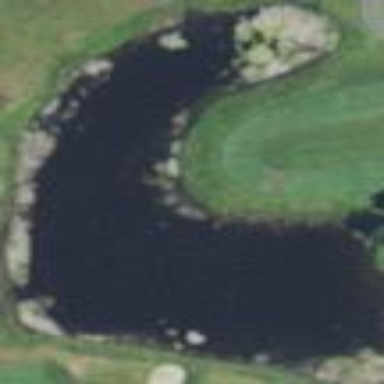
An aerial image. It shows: Picturesque scene of golf course with lateral water hazard.